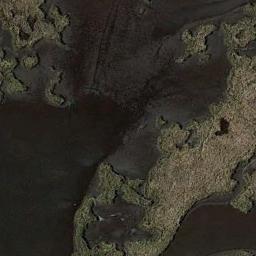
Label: wetland